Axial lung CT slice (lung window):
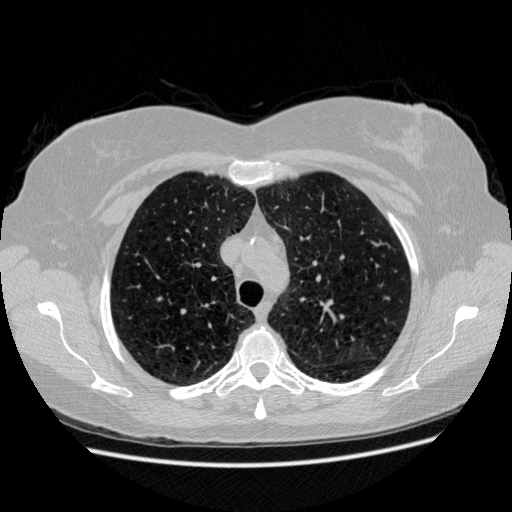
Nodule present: no